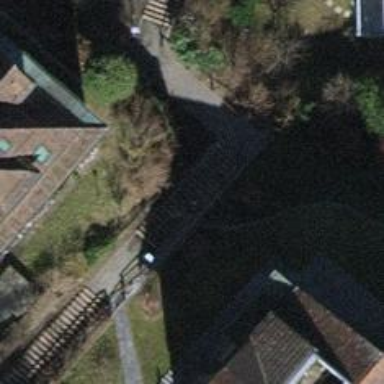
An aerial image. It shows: Road with steps.